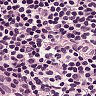
Metastatic tissue present: no